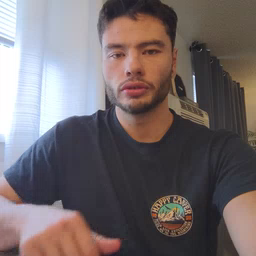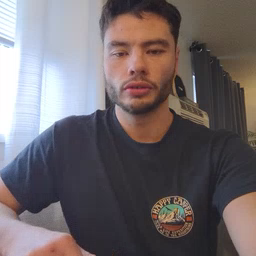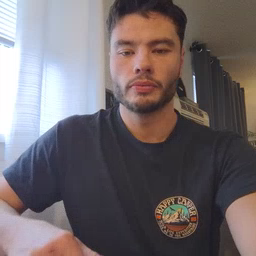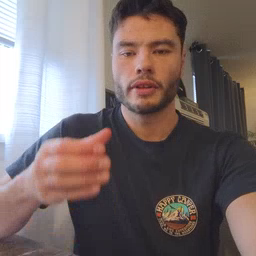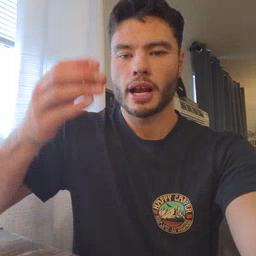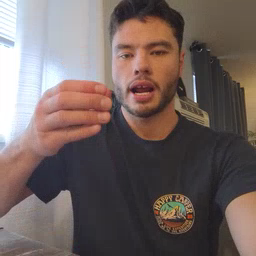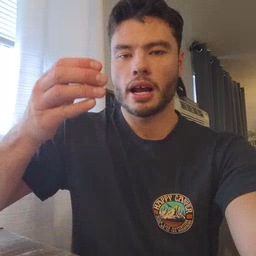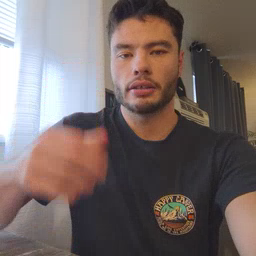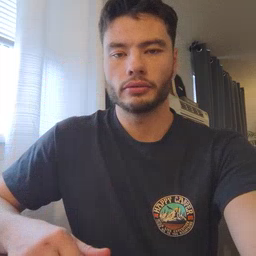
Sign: can